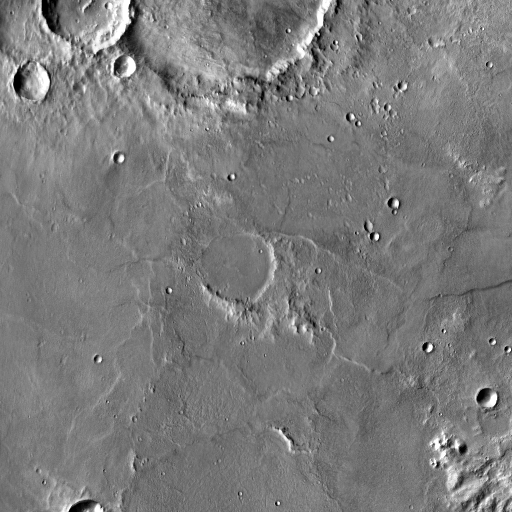
Crater classes present: Background, Other, Layered, Buried, Secondary